Interaction volume radius: 5 \u00c5
Interaction volume height: 45 \u00c5
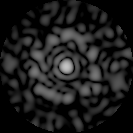
Disorder parameter: 0.8299